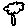
Label: tree